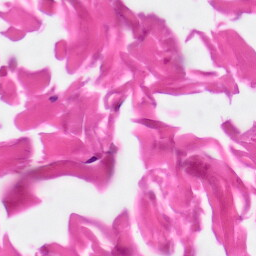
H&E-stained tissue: Skin